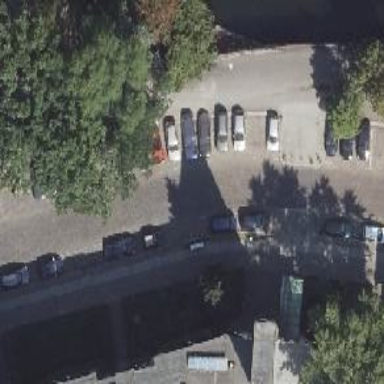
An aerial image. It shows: Living street with separate sidewalk and parallel parking on the left side. There is street-side parking available.